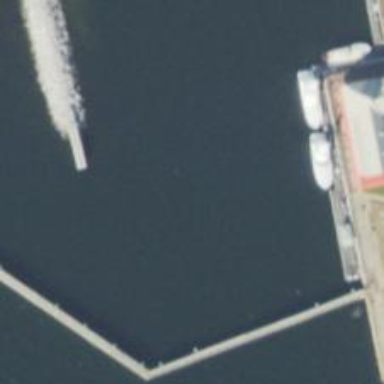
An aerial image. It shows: Man-made pier.